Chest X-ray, PA view. Patient: 46 years old, sex M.
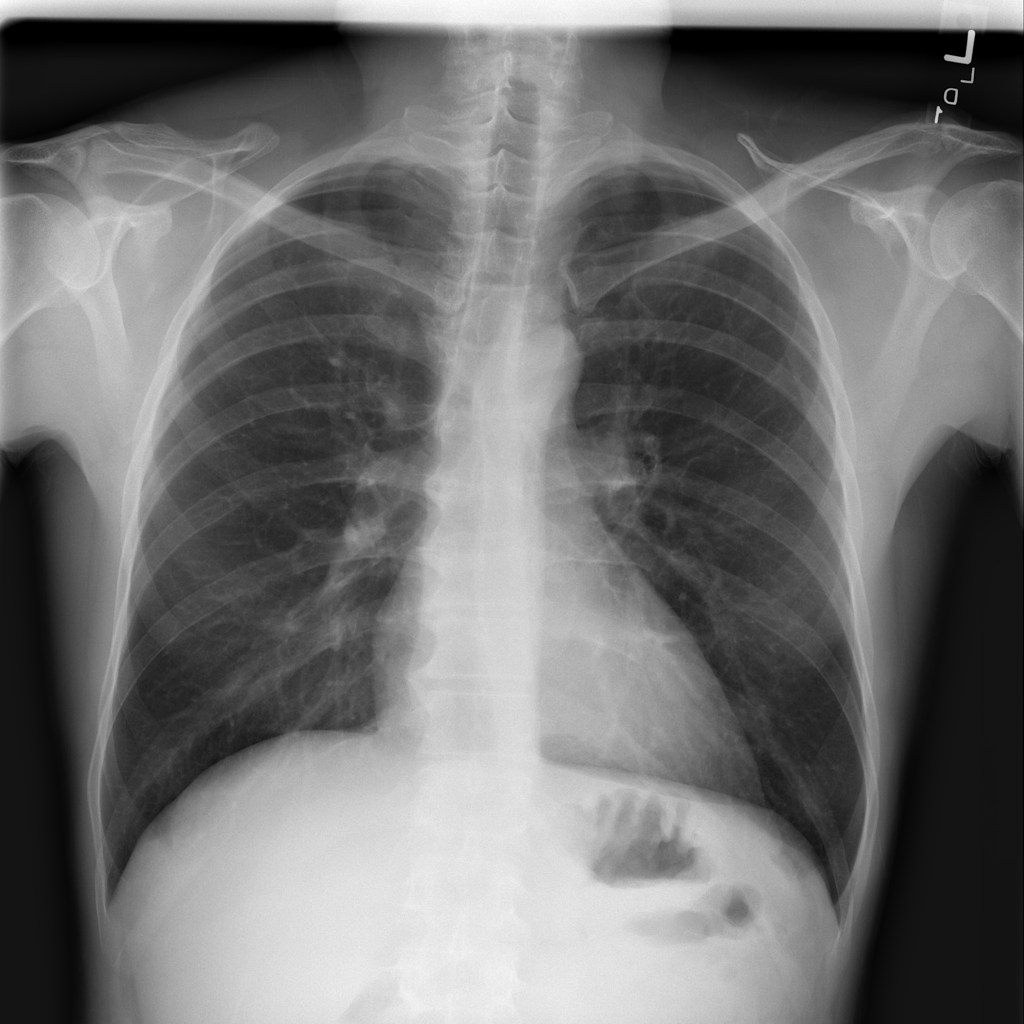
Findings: No Finding